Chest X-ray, AP view. Patient: 51 years old, sex M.
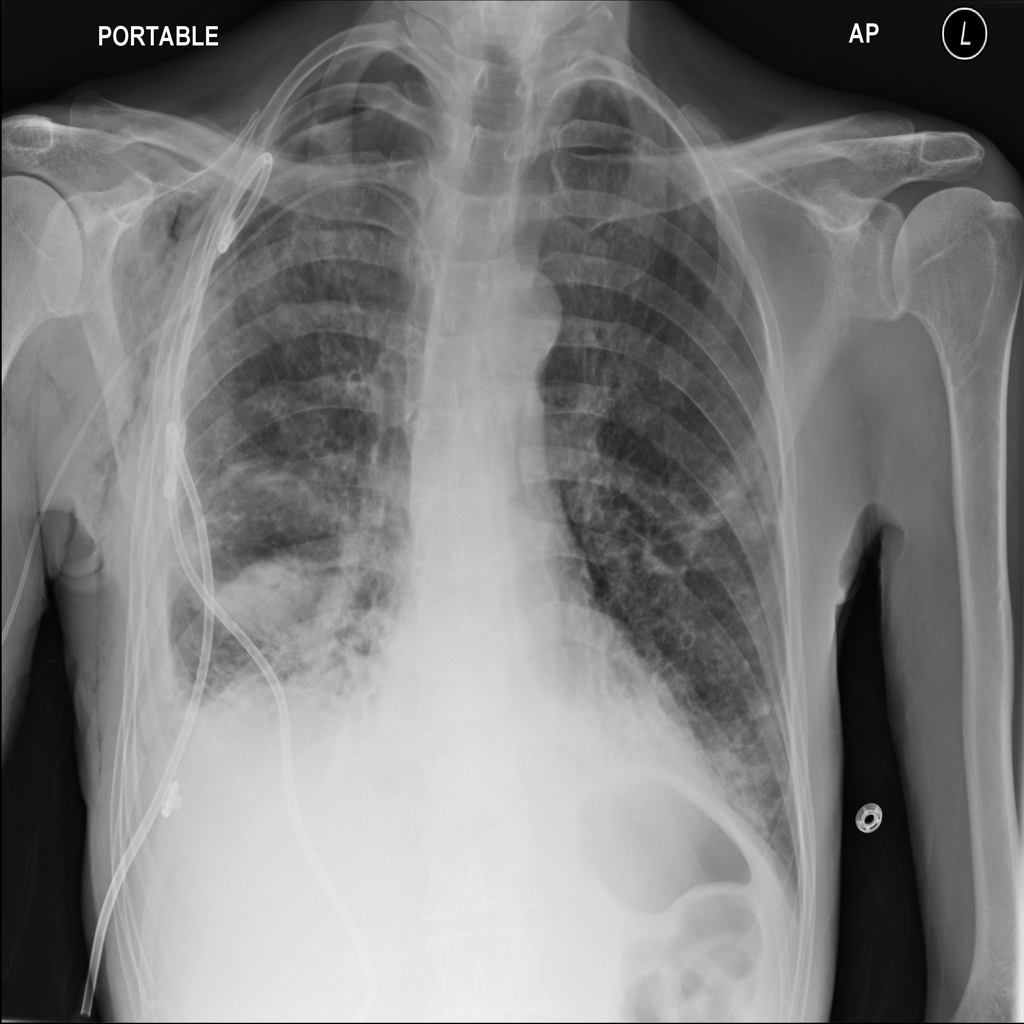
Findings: Effusion, Emphysema, Infiltration, Pleural_Thickening, Pneumothorax